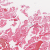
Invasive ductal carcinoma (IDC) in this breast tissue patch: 0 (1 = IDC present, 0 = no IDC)